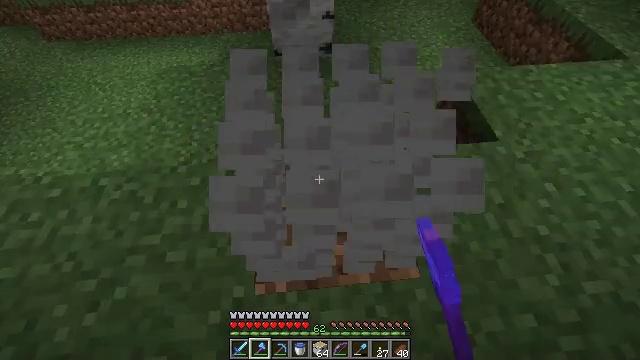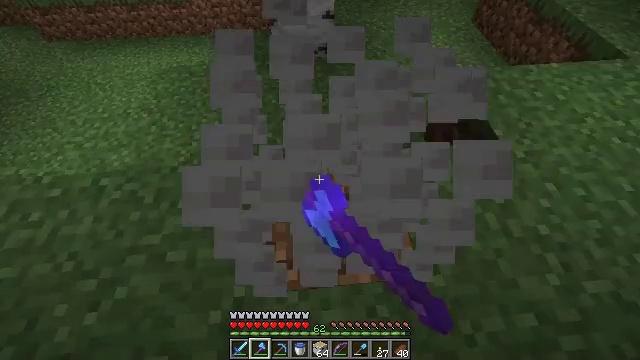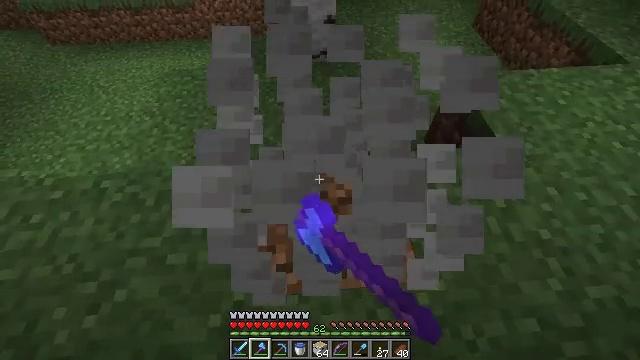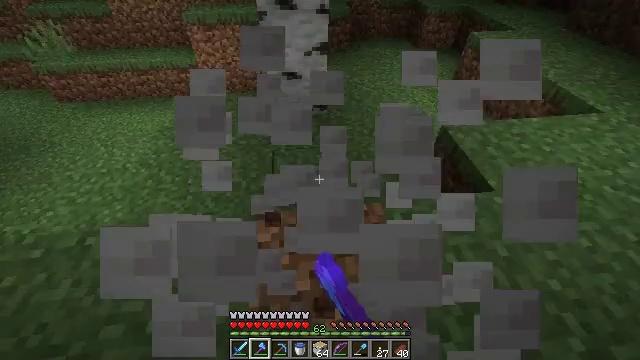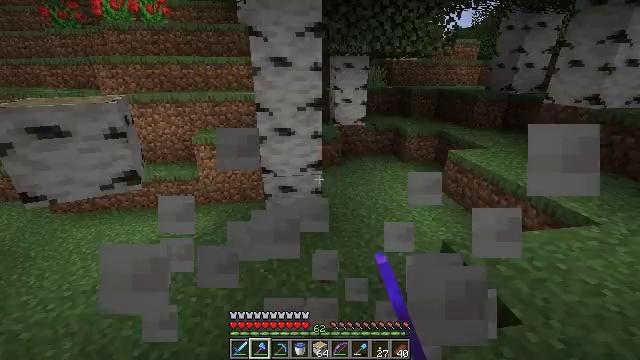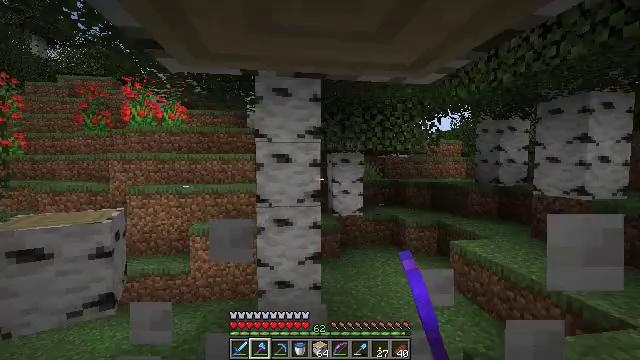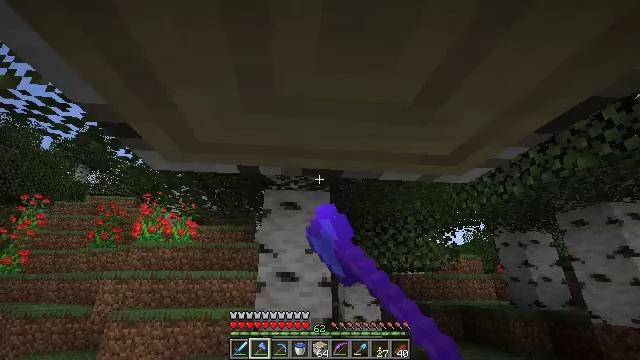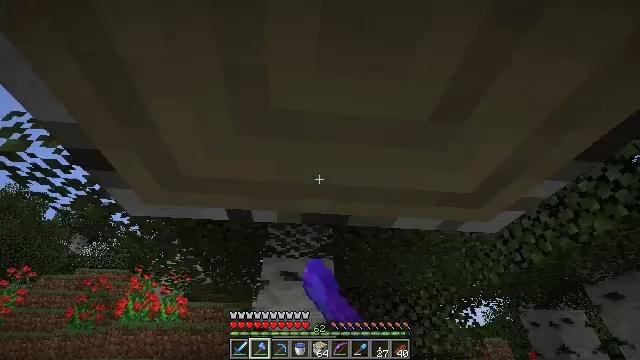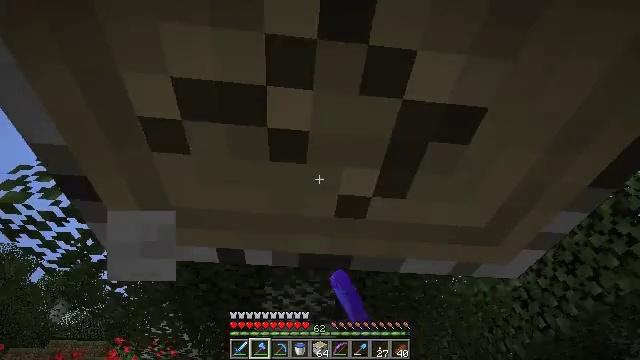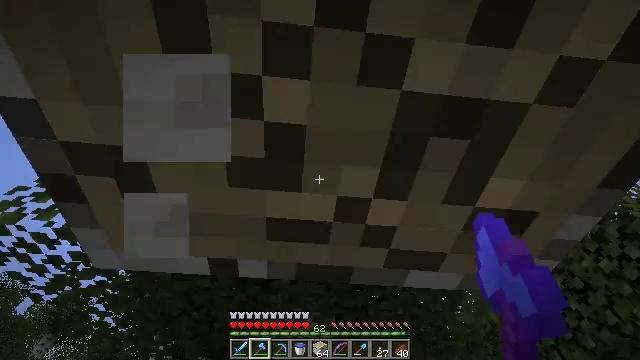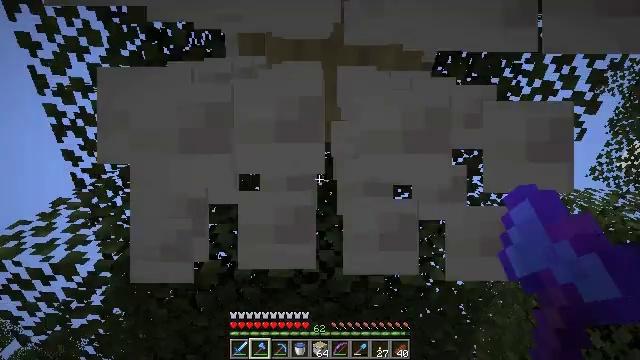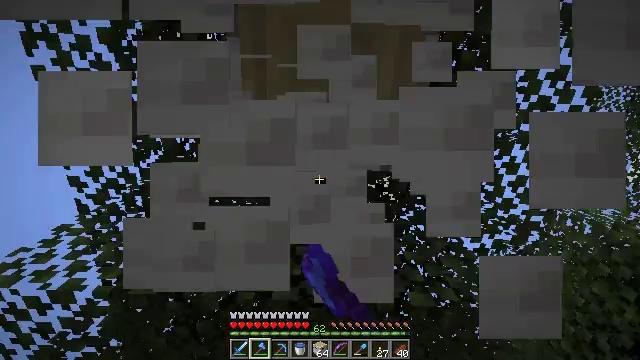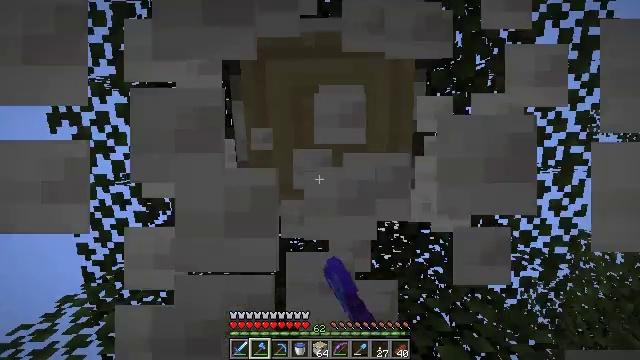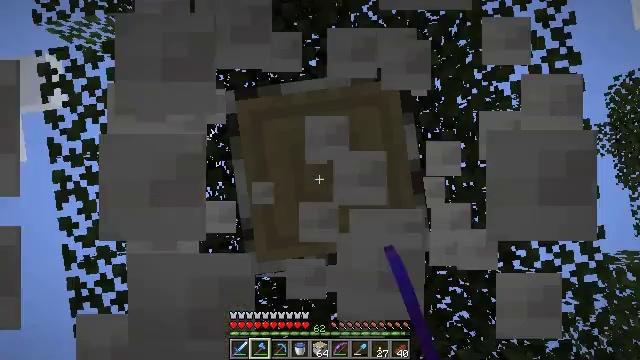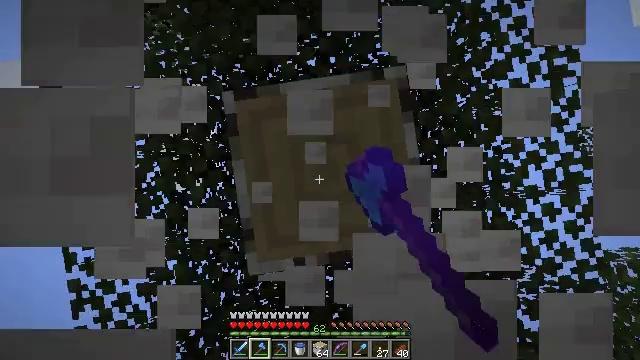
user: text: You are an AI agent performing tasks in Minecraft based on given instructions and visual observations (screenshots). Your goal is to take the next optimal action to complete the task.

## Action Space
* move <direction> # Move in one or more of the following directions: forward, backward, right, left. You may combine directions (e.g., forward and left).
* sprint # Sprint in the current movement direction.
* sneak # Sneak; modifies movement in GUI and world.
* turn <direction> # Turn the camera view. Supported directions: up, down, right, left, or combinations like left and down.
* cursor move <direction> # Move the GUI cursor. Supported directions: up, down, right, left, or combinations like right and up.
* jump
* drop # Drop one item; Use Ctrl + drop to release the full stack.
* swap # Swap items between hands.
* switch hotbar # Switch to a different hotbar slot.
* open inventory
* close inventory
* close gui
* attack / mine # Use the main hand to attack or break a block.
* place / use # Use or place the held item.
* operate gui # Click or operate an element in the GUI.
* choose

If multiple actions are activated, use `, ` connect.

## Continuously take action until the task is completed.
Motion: motion action
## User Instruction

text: Use your axe to get birch logs.
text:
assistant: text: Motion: attack / mine
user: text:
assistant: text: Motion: attack / mine
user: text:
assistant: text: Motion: move forward, turn right and up, attack / mine
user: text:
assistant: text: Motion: move forward, turn right and up, attack / mine
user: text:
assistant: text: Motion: move forward, turn up, attack / mine
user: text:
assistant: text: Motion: move forward, turn left and up, attack / mine
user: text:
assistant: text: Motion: turn up, attack / mine
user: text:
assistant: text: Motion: turn up, attack / mine
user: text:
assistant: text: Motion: turn up, attack / mine
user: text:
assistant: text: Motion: turn up, attack / mine
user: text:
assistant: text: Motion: turn left and up, attack / mine
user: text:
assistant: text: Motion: turn left and up, attack / mine
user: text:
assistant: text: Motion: turn left and up, attack / mine
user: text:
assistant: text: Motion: turn up, attack / mine
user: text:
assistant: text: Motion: attack / mine